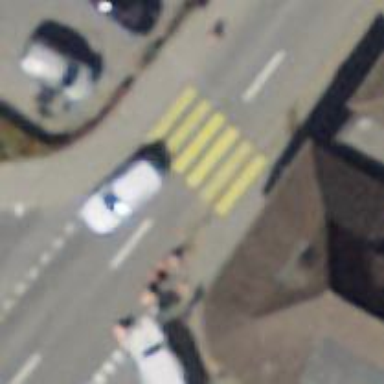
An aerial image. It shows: Marked crossing with zebra stripes on the road.